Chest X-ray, AP view. Patient: 68 years old, sex F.
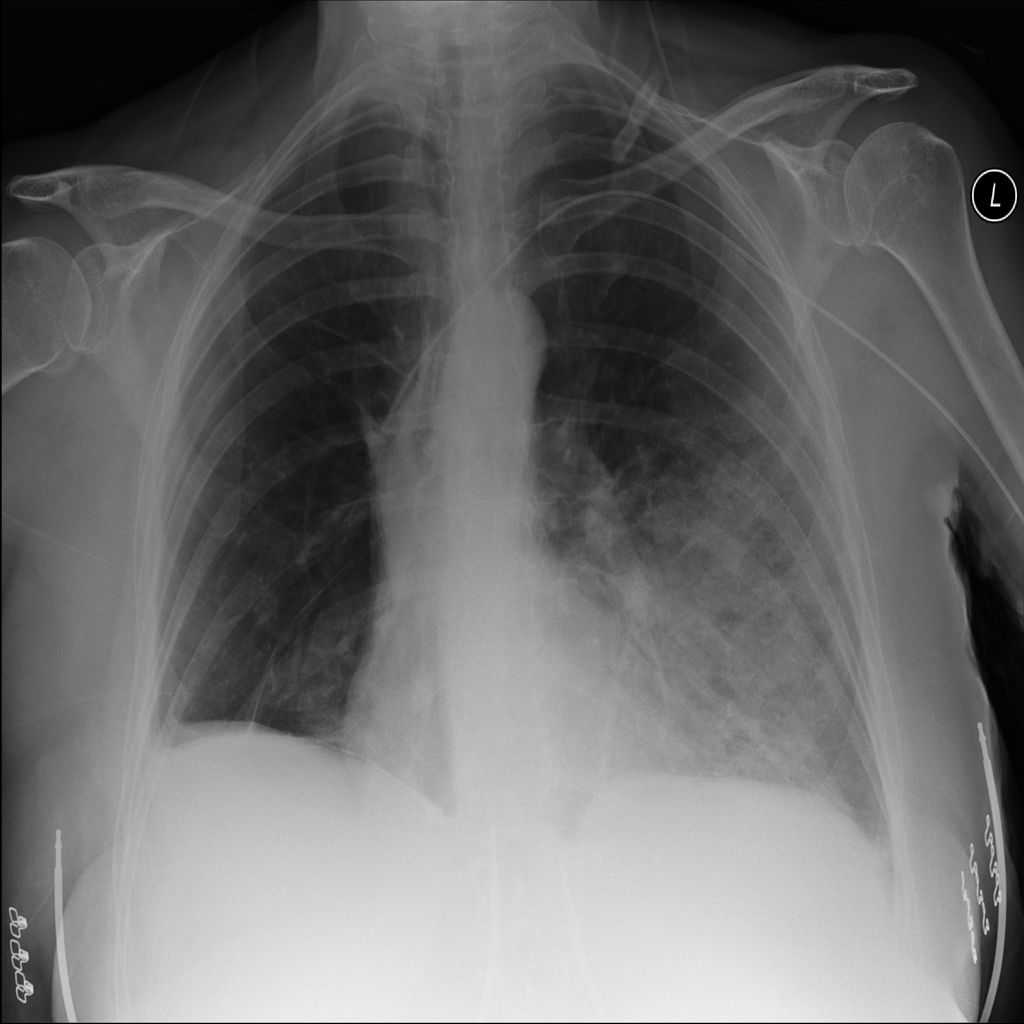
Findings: Infiltration, Mass